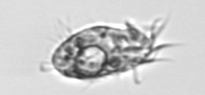
Label: Euplotes